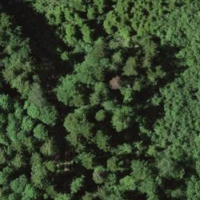
EUNIS habitat code: 41
Species observed at this site:
Chrysosplenium alternifolium